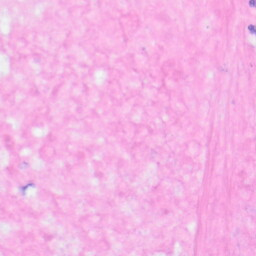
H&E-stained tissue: Kidney